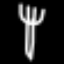
Label: fork